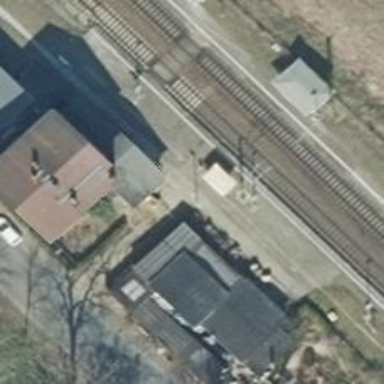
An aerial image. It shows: Railway station that also serves as public transport station.